Field crop: maize
Growth stage: 1
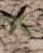
Species: atriplex